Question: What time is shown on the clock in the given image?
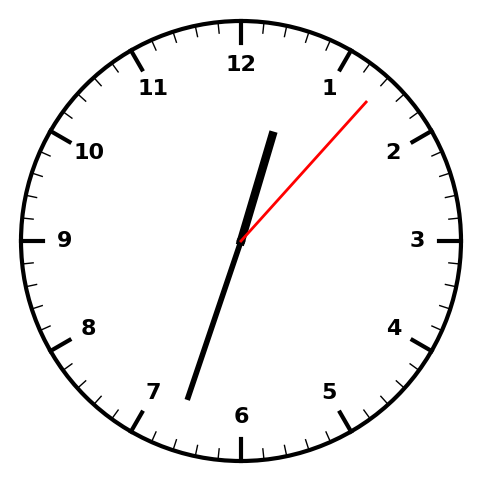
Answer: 12:33:07